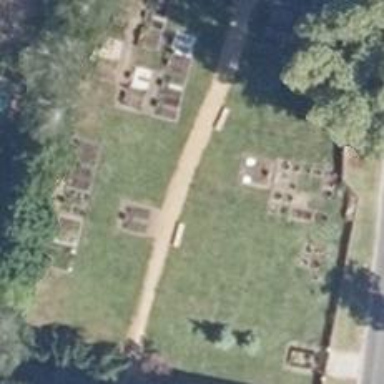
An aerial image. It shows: Historic tomb in the cemetery.